Question: I want to create a custom dialog. So i create a template 'dialog_change' and I open the dialog.
'''
Dialog myDialog = new Dialog(Overview.this);
myDialog.setContentView(R.layout.dialog_change);
myDialog.setTitle("My Custom Dialog Title");
myDialog.show();
'''

Now i want to add two button (one positive and one negative button), at the bottom. How can i do that?
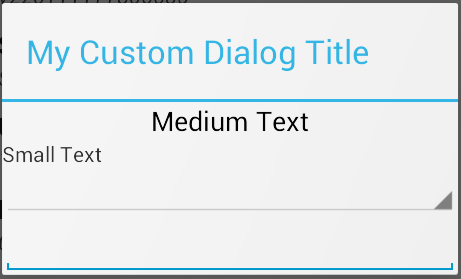
Answer: I'd just make your own custom class to simulate an AlertDialog, this way you can use your own layout with no strings attached. (There are some weird issues where you can't fully get rid of the frame if you want a fully styled AlertDialog). Something like this, but you can expand this as fully as you want:
'''
public class CustomDialog extends Dialog {
private Button positive, negative;
public CustomDialog(Context context) {
super(context);
initialize(context);
}
protected CustomDialog(Context context, boolean cancelable, OnCancelListener cancelListener) {
super(context, cancelable, cancelListener);
initialize(context);
}
public CustomDialog(Context context, int theme) {
super(context, theme);
initialize(context);
}
private void initialize(Context c) {
//Inflate your layout, get a handle for the buttons
positive = (Button)layout.findViewById(R.id.positive):
negative = (Button)layout.findViewById(R.id.negative):
positive.setVisibility(View.GONE);
negative.setVisibility(View.GONE);
}
public void setPositiveButton(String buttonText, View.OnClickListener listener) {
positive.setText(buttonText);
positive.setOnClickListener(listener);
positive.setVisibility(View.VISIBLE);
}
public void setNegativeButton(String buttonText, View.OnClickListener listener) {
negative.setText(buttonText);
negative.setOnClickListener(listener);
negative.setVisibility(View.VISIBLE);
}
}
'''